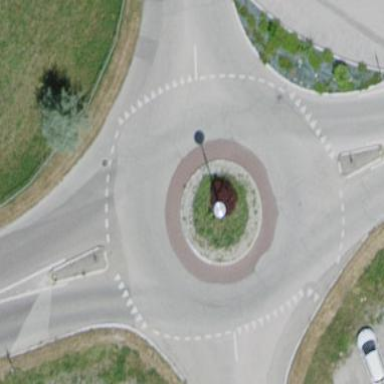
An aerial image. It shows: Tertiary road leading to roundabout.